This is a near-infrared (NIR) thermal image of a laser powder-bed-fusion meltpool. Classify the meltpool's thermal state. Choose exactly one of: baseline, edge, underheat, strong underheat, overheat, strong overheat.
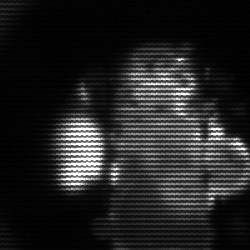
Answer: strong underheat